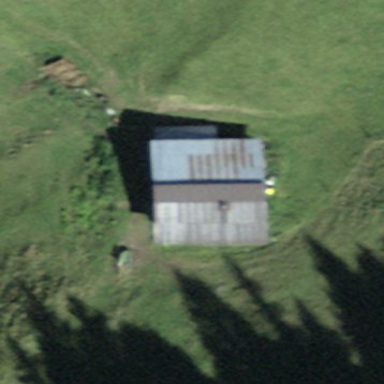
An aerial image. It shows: Cabin.